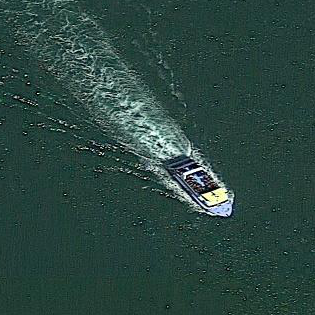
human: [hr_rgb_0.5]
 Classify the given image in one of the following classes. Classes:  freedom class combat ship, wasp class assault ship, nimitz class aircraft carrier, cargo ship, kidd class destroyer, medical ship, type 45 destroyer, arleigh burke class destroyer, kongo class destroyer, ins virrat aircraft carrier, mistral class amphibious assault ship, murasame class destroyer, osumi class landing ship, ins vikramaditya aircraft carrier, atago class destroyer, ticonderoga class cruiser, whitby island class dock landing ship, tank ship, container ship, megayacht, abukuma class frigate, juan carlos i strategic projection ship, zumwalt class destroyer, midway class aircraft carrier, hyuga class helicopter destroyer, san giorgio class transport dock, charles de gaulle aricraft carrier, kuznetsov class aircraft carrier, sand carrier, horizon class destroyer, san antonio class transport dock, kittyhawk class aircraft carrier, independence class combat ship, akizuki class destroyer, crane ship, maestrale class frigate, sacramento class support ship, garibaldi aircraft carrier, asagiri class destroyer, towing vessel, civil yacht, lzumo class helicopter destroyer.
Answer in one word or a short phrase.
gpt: Civil yacht